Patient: sex F, age 58
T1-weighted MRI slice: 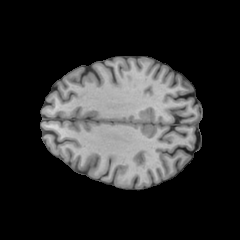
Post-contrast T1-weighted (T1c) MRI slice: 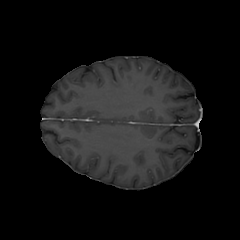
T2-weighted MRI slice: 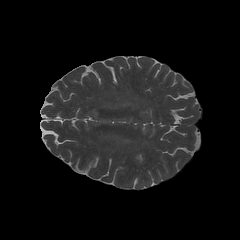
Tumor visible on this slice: no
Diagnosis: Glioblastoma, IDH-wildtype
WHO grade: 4